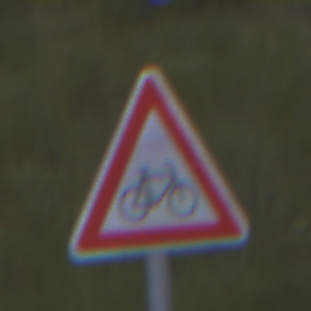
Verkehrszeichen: RadverkehrLinks
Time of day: SunriseSunset
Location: Outdoor (Nature)
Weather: PartlyCloudy
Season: NotSpecified
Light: Natural